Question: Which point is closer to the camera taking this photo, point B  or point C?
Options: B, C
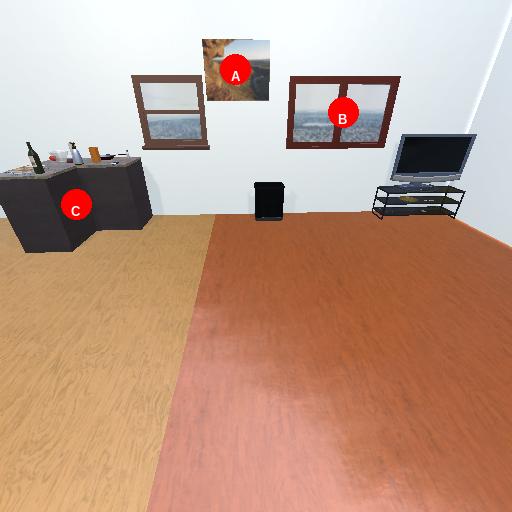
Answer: B